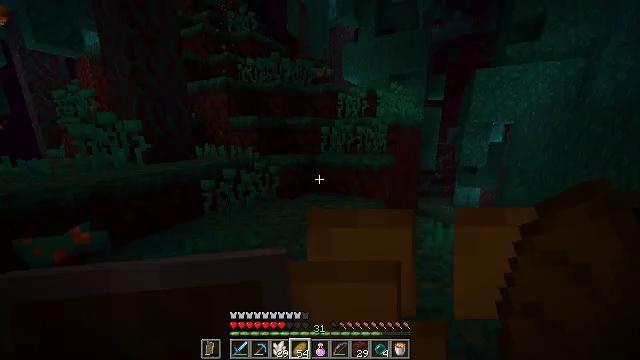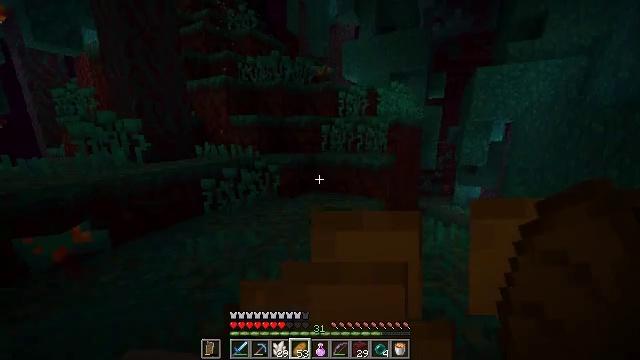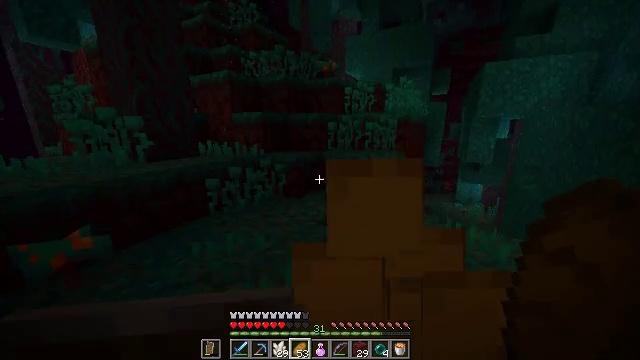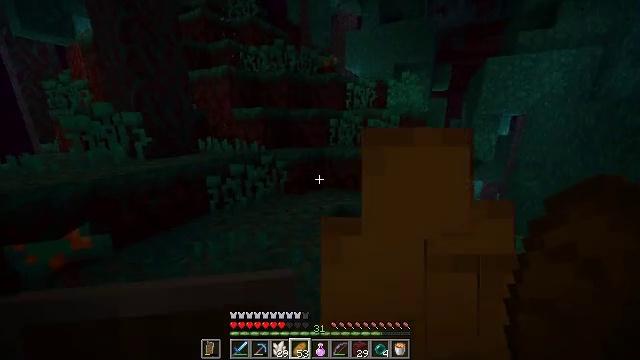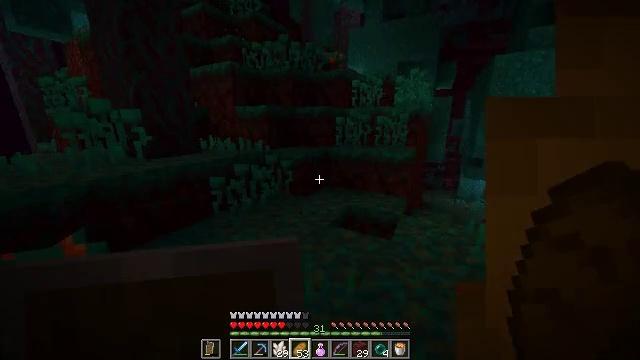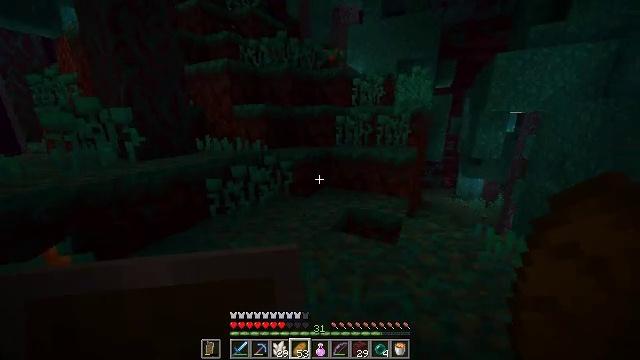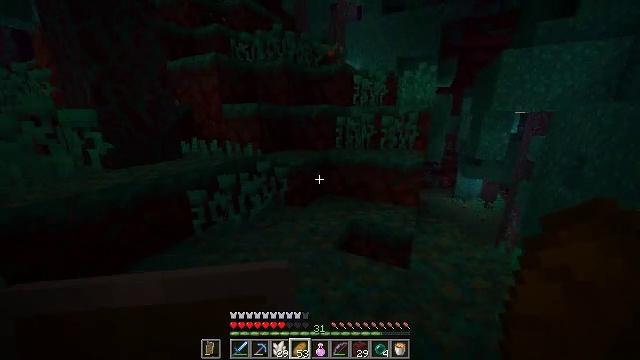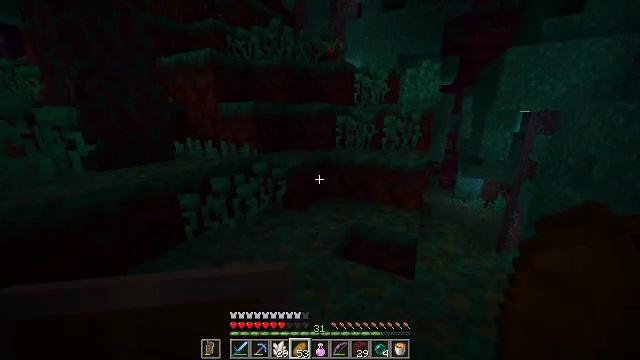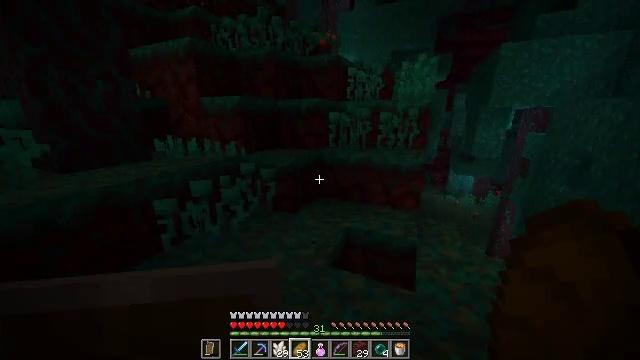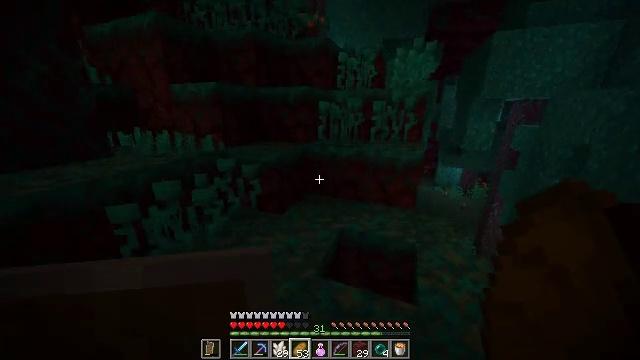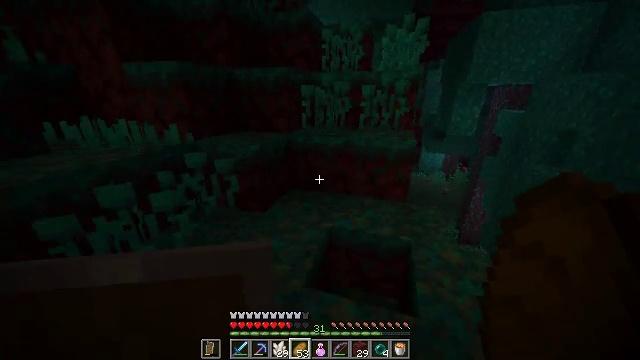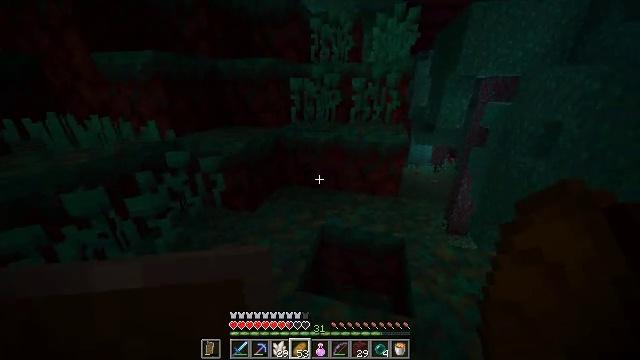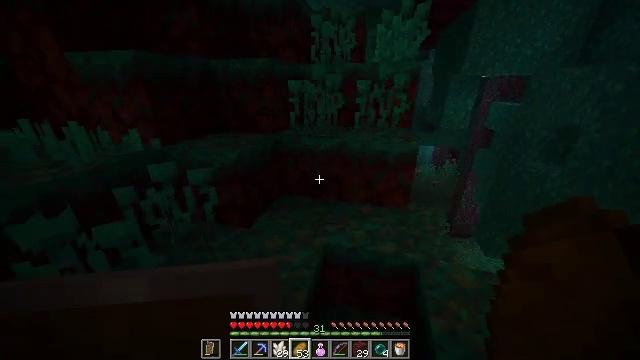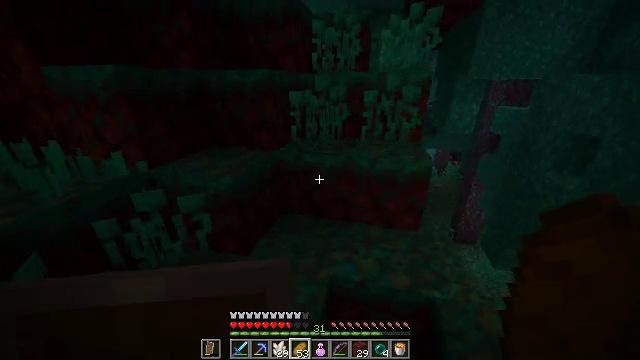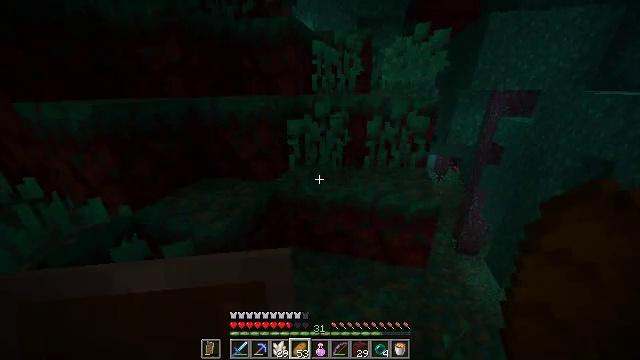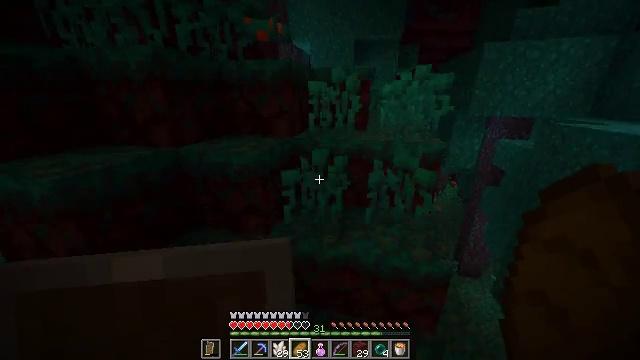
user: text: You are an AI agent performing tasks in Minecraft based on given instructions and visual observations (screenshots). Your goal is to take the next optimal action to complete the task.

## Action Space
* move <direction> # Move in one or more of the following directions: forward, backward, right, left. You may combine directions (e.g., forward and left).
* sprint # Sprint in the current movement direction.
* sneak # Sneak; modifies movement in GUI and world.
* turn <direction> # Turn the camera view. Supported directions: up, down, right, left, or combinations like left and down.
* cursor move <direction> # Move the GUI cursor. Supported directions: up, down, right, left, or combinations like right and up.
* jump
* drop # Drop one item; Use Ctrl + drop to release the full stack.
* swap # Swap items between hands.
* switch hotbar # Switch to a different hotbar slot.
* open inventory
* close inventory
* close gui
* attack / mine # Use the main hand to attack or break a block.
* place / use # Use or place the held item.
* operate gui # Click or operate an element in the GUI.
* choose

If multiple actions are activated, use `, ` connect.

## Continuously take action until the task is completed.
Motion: motion action
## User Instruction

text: Break the warped fungus in a warped forest biome.
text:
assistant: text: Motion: move forward and move left, sprint, use / place
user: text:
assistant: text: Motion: move forward and move left, sprint, use / place
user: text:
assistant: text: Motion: move forward and move left, sprint, use / place
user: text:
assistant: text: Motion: move forward, sprint
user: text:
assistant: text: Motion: move forward, sprint
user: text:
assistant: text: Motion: move forward, sprint
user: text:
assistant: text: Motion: move forward, sprint
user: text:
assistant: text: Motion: move forward, sprint, turn right
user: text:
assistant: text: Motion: move forward, sprint, turn right and down
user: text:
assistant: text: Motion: move forward, sprint, turn right and down
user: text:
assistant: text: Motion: move forward, sprint, turn right and down
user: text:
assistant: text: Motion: move forward, sprint
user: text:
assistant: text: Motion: move forward, sprint, jump
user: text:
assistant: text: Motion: move forward, sprint, jump
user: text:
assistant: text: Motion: move forward, sprint, turn up, jump
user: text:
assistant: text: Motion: move forward, sprint, jump
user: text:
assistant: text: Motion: move forward, sprint, jump
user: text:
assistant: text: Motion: move forward, sprint, jump
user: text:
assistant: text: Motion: move forward, sprint, jump
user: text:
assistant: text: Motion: move forward, sprint, turn left and up, jump
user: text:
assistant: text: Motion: move forward, sprint, turn left and up, jump
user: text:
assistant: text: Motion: move forward, sprint, turn left and up, jump
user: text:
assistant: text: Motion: move forward, sprint, turn left and up, jump
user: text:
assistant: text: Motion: move forward, sprint, turn left and up, jump
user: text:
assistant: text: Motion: move forward, sprint, turn left, jump
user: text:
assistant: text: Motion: move forward, sprint, turn left, jump
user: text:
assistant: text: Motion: move forward, sprint, turn left, jump
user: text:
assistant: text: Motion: move forward, sprint, turn left and up, jump
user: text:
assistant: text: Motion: move forward, sprint, turn left and up, jump
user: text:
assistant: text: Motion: move forward, sprint, turn up, jump